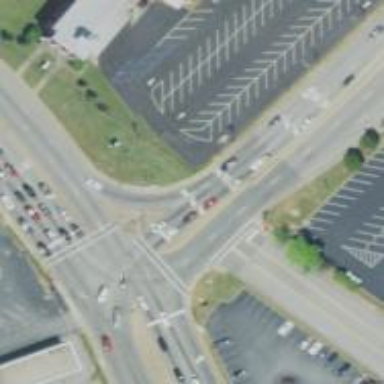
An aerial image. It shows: Footway that serves as traffic island.